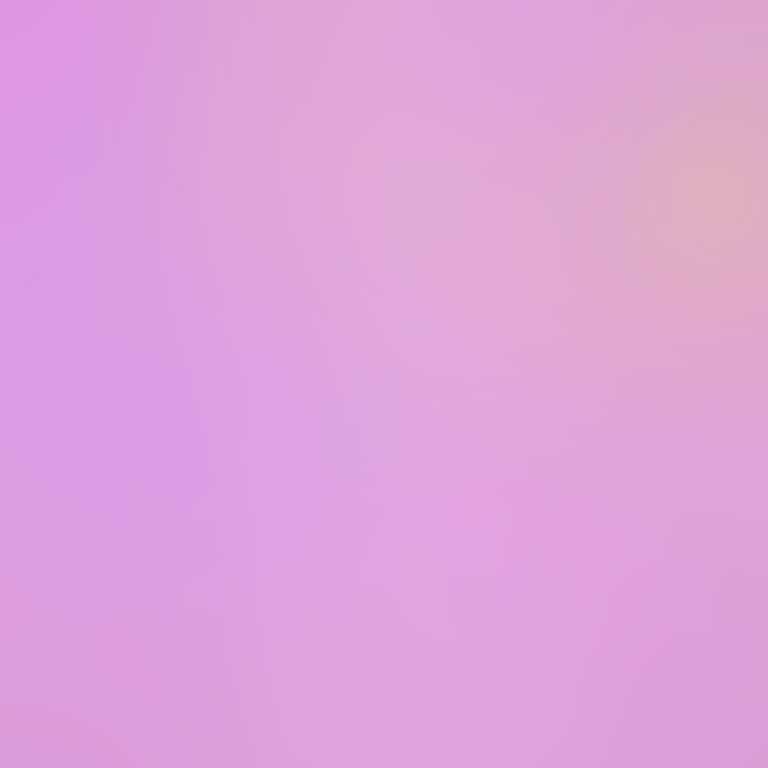
Abstract light effect, smooth gradient from soft lavender to pale peach, serene atmosphere, diffuse glow, no room, no furniture, no objects.